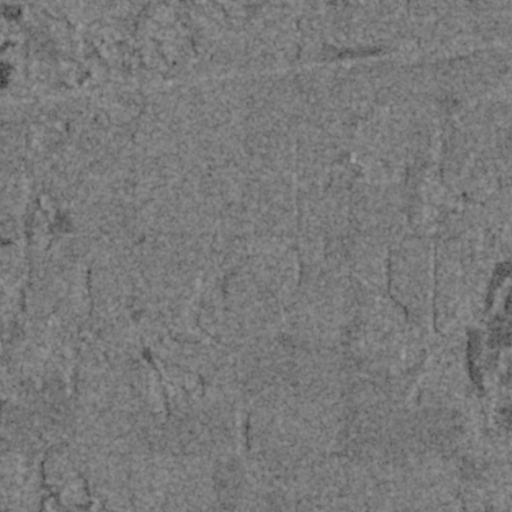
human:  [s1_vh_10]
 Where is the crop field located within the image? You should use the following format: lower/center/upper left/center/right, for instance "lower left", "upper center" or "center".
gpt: The crop field is located in the upper right of the image.
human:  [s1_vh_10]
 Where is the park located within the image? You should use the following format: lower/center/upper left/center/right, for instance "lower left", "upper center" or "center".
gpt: The park is located in the upper right of the image.
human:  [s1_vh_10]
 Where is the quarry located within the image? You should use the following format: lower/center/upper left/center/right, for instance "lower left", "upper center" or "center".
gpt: There is no quarry in the image.

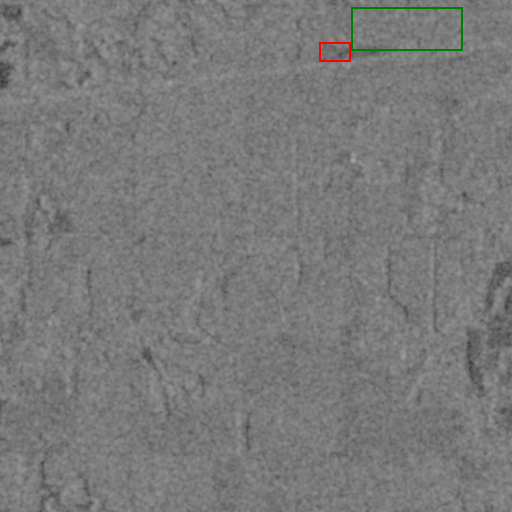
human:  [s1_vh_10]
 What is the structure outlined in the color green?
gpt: The structure outlined in green is a crop field.
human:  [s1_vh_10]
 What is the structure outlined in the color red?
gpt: The structure outlined in red is a park.
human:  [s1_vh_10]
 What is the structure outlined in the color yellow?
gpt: There is no yellow outline.